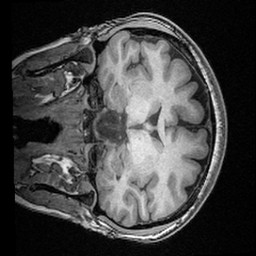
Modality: T1w
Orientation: coronal
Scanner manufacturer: ge
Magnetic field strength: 3 T
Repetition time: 0.008376 s
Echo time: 0.003268 s